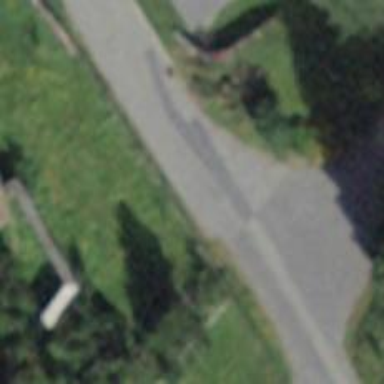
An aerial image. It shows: Residential road with dirt surface.